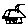
Label: house